Brain MRI, t1w sequence, axial 2D slice.
Patient: age 29, sex M, weight 95 kg, height 1.95 m
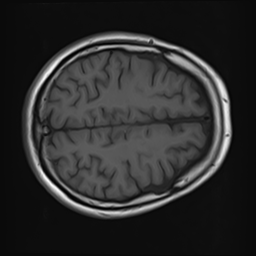